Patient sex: F
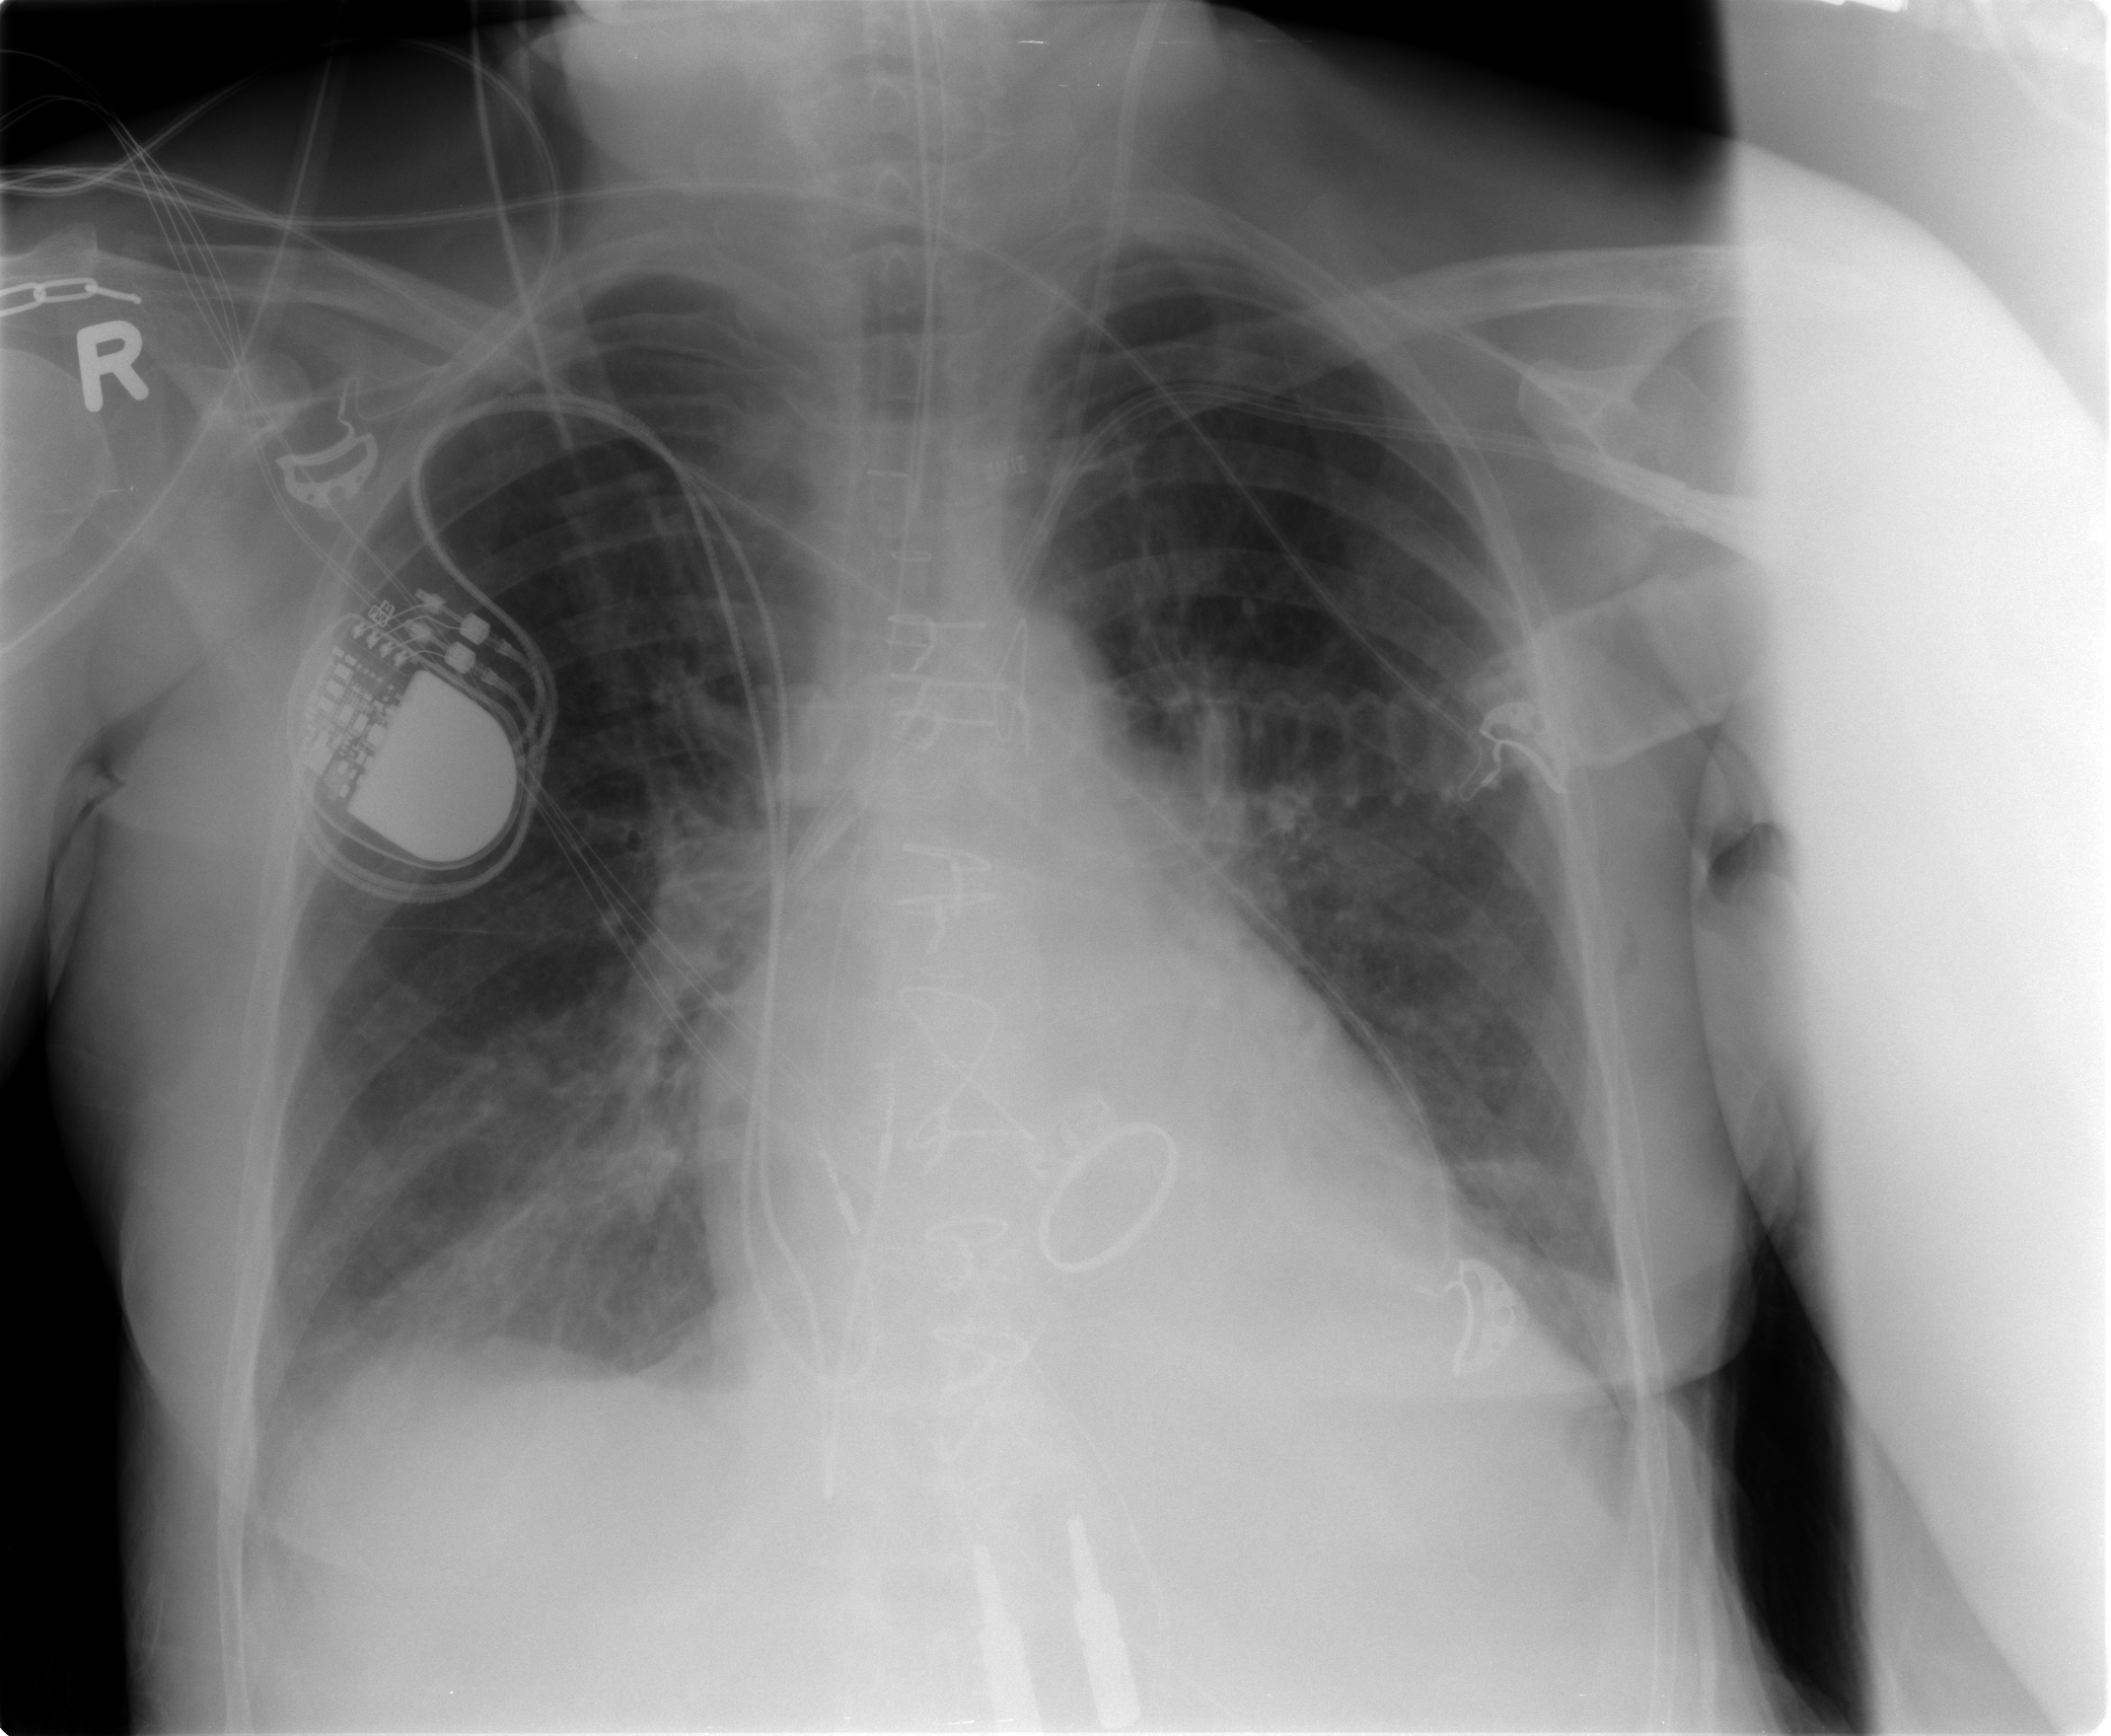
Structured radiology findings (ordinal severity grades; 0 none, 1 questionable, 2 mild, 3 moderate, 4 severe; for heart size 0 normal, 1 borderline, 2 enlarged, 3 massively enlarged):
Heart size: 2
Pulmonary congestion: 1
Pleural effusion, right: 1
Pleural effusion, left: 2
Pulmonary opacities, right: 2
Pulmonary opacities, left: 0
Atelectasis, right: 2
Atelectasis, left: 2